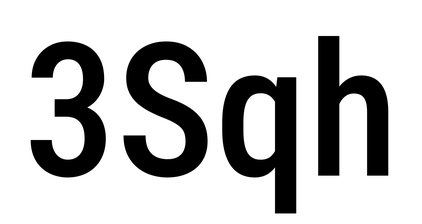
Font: Roboto_Condensed_Medium